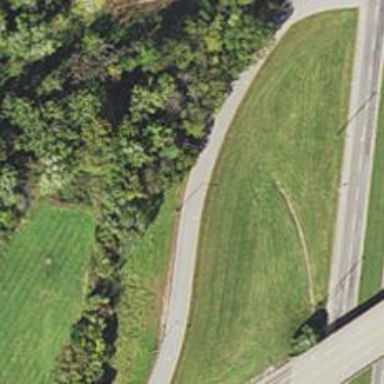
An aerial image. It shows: Secondary link road.